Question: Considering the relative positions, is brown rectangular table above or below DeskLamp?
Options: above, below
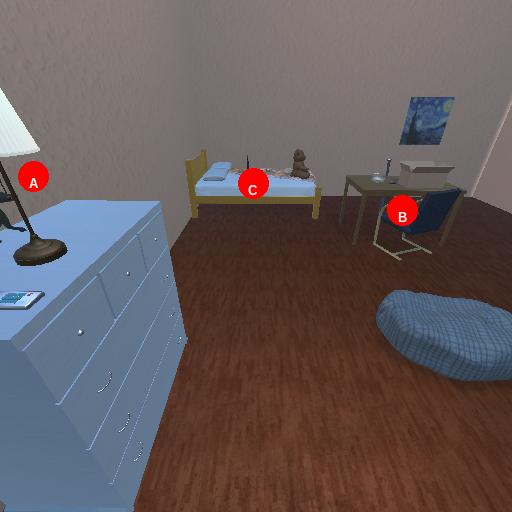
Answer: above